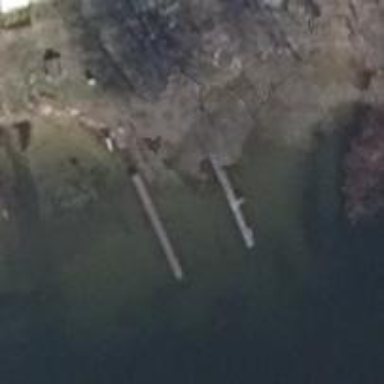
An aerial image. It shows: Man-made pier.